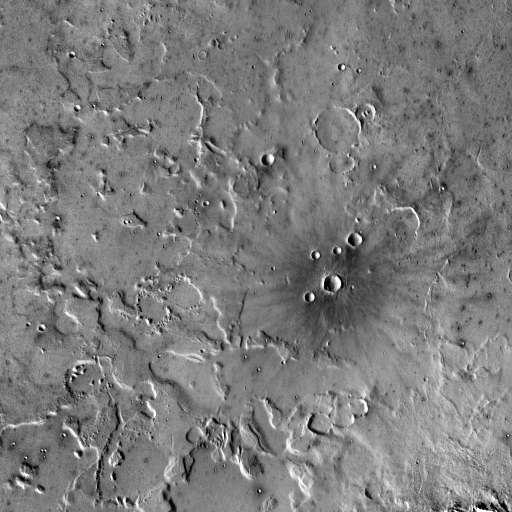
Crater classes present: Background, Other, Buried